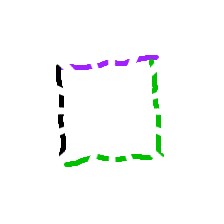
Shape: square